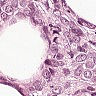
Metastatic tissue present: yes